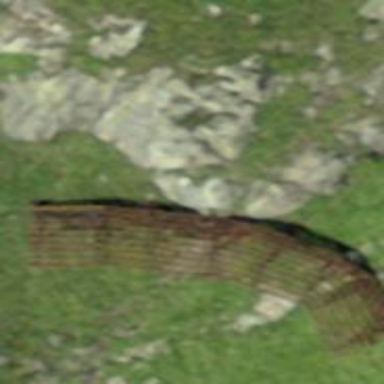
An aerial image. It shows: Structure built for avalanche protection.